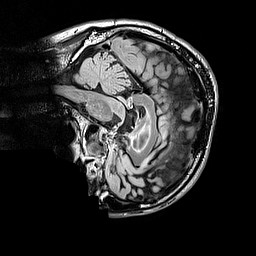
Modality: FLAIR
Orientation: sagittal
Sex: male
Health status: ill
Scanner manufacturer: siemens
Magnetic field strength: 3 T
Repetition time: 5 s
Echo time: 0.388 s